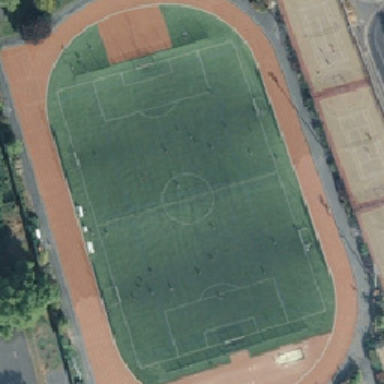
Many people are in the playground near two tennis courts and some green trees .